Question: I'm reading code from <URL>.
And there is this function that has weird indentation (5th line counting from the bottom and the 1st line counting from bottom):

That fifth to bottom line has a tab character and I have my vim set up to show an indentation of 4. The bottom yield line has a tab plus four spaces. All other lines are all headed by spaces.
I thought code like this would create inconsistency and would be a problem in Python. But the code seems to run fine (I don't know if run correctly, it probably does.). Does python just say ok one tab equals 8 spaces and interpret it as so? I have Python 2.6 running.
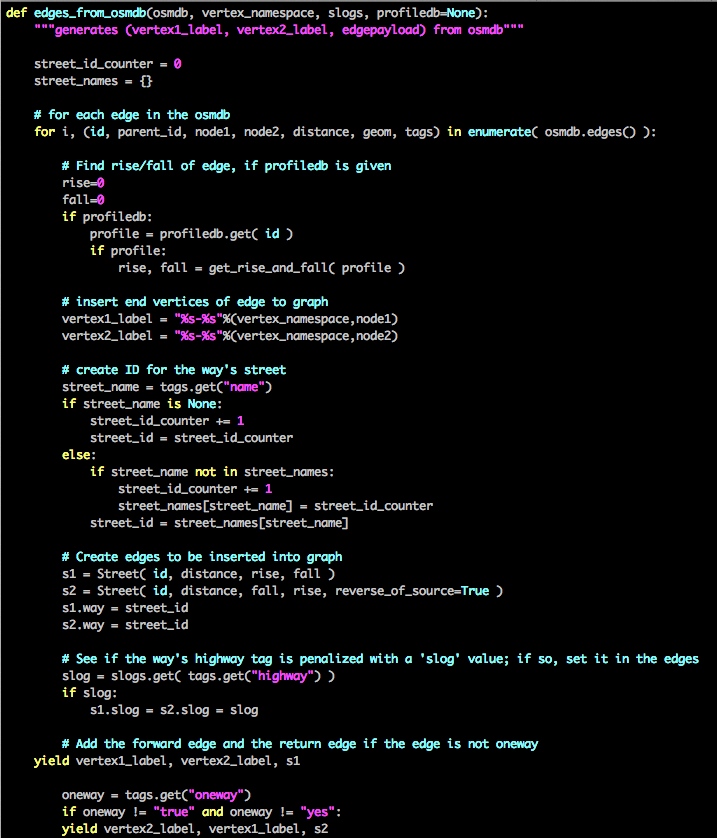
Answer: Yes, Python considers a tab to be (up to) 8 spaces, i.e., that there's a tab stop every 8 characters. So that oddly-indented 'yield' line actually lines up with the other lines around it in Python-vision.
Such are the perils of working with mixed tabs and spaces. Invoke Python with the '-tt' command-line option to have it throw an error on these kinds of files.